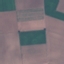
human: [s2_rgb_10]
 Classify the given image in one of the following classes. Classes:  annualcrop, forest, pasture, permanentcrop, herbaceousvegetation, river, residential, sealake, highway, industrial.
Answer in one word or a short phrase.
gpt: AnnualCrop